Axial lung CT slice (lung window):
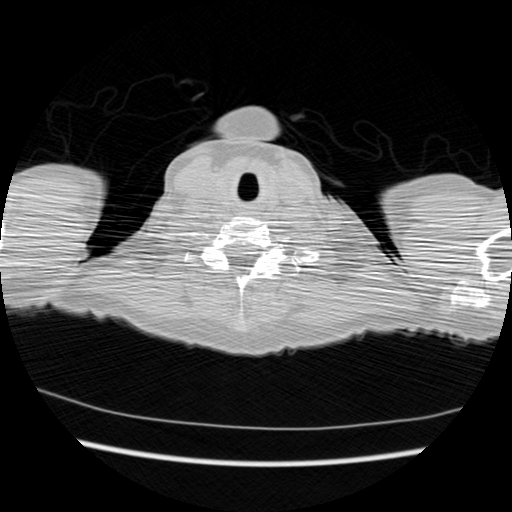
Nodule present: no